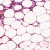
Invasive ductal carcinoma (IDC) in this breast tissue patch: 0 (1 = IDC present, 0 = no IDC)